Field crop: maize
Growth stage: 1
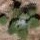
Species: chenopodium